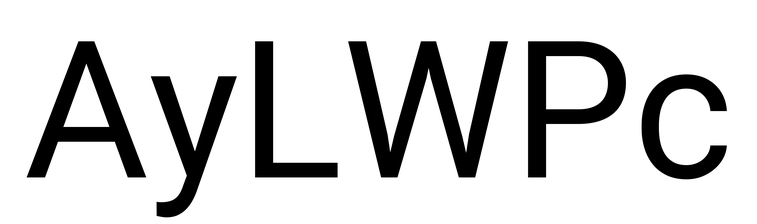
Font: Roboto_Regular